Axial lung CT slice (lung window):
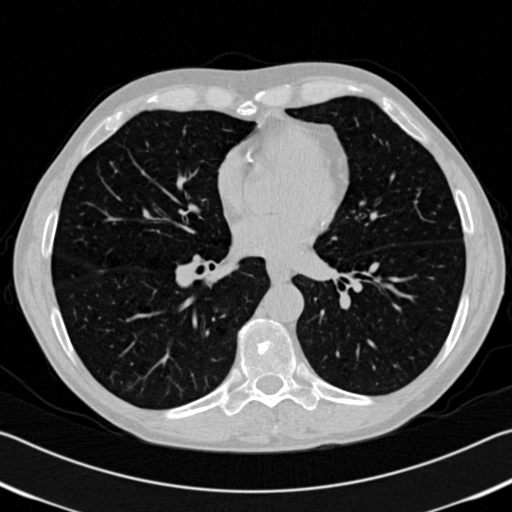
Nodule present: no